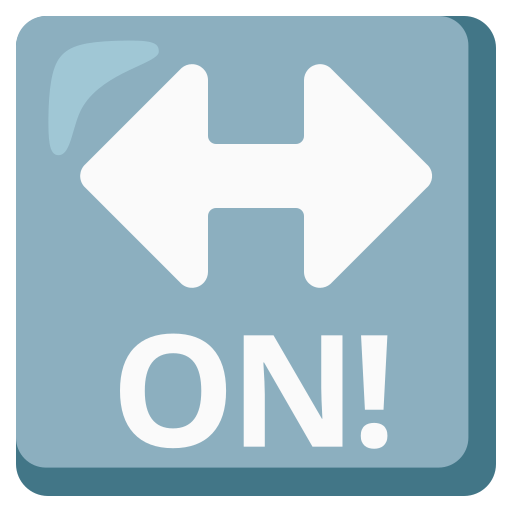
Emoji: 🔛